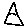
Label: triangle